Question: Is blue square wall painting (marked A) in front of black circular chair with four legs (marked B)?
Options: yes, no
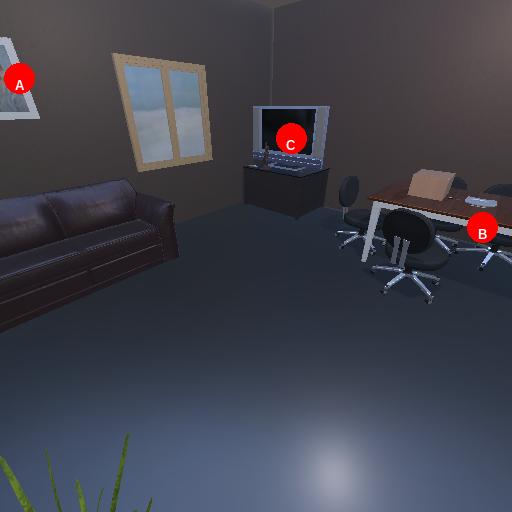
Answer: yes